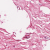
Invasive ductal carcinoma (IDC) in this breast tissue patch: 0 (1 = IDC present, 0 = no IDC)